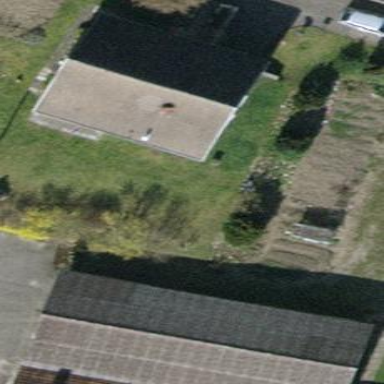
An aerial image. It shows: Detached building with tile roof.